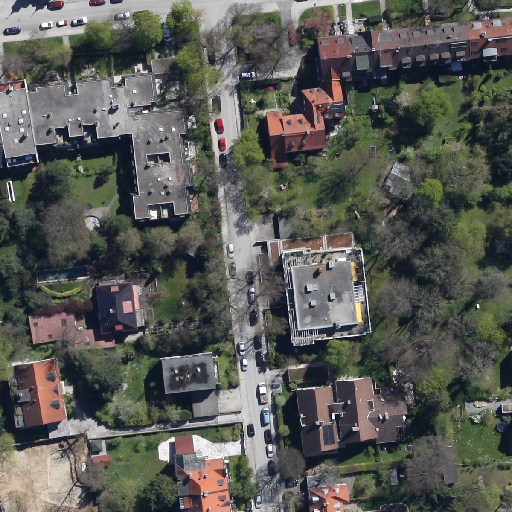
Referring expression: car